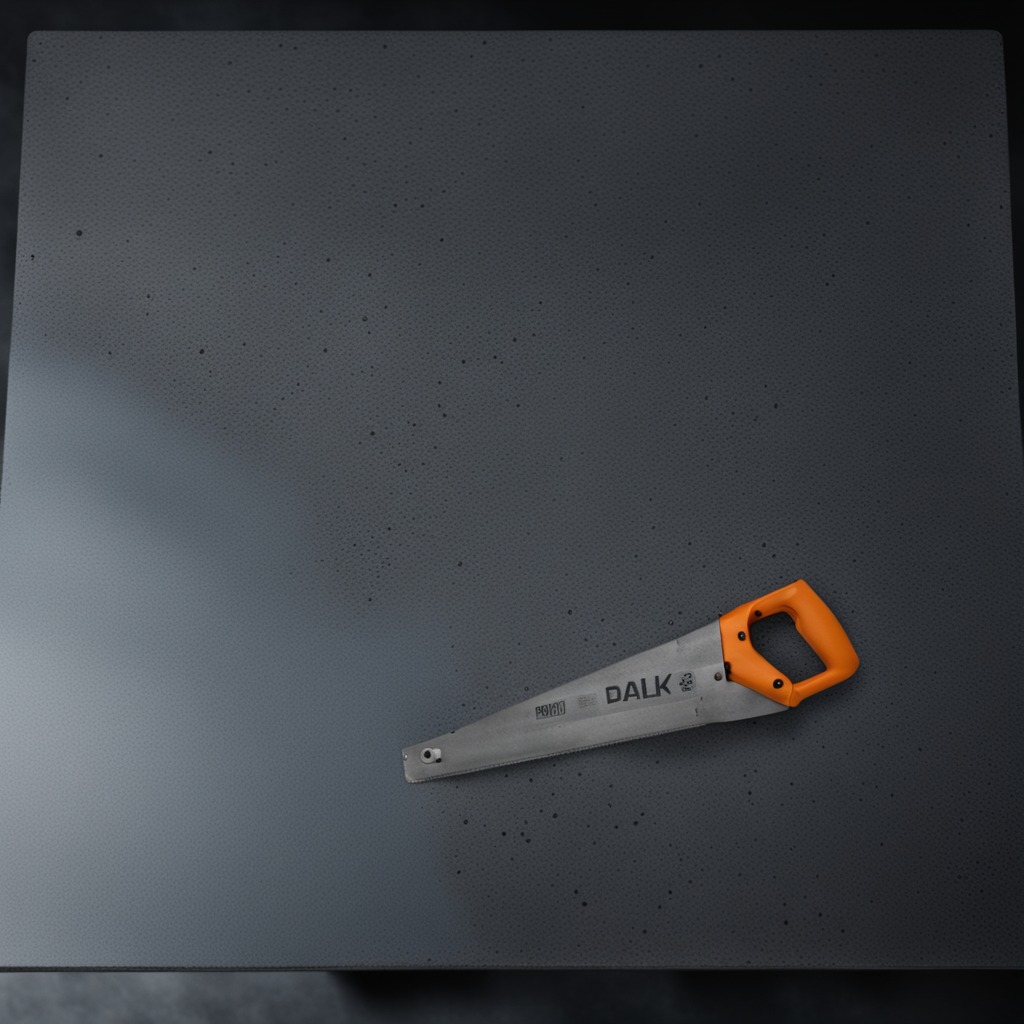
A metal saw is lying on a clean granite table inside a workshop at night.